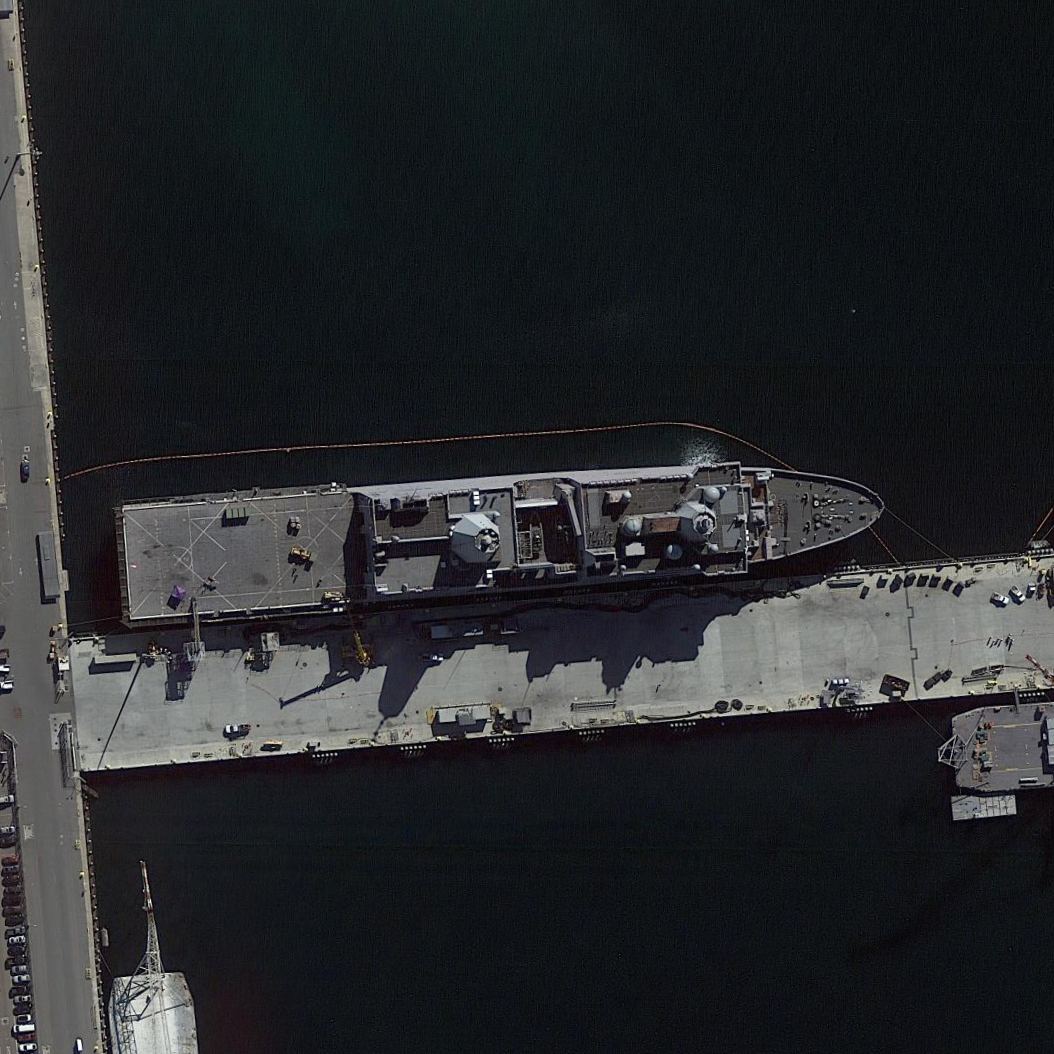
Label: combat